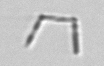
Label: Nanoneis